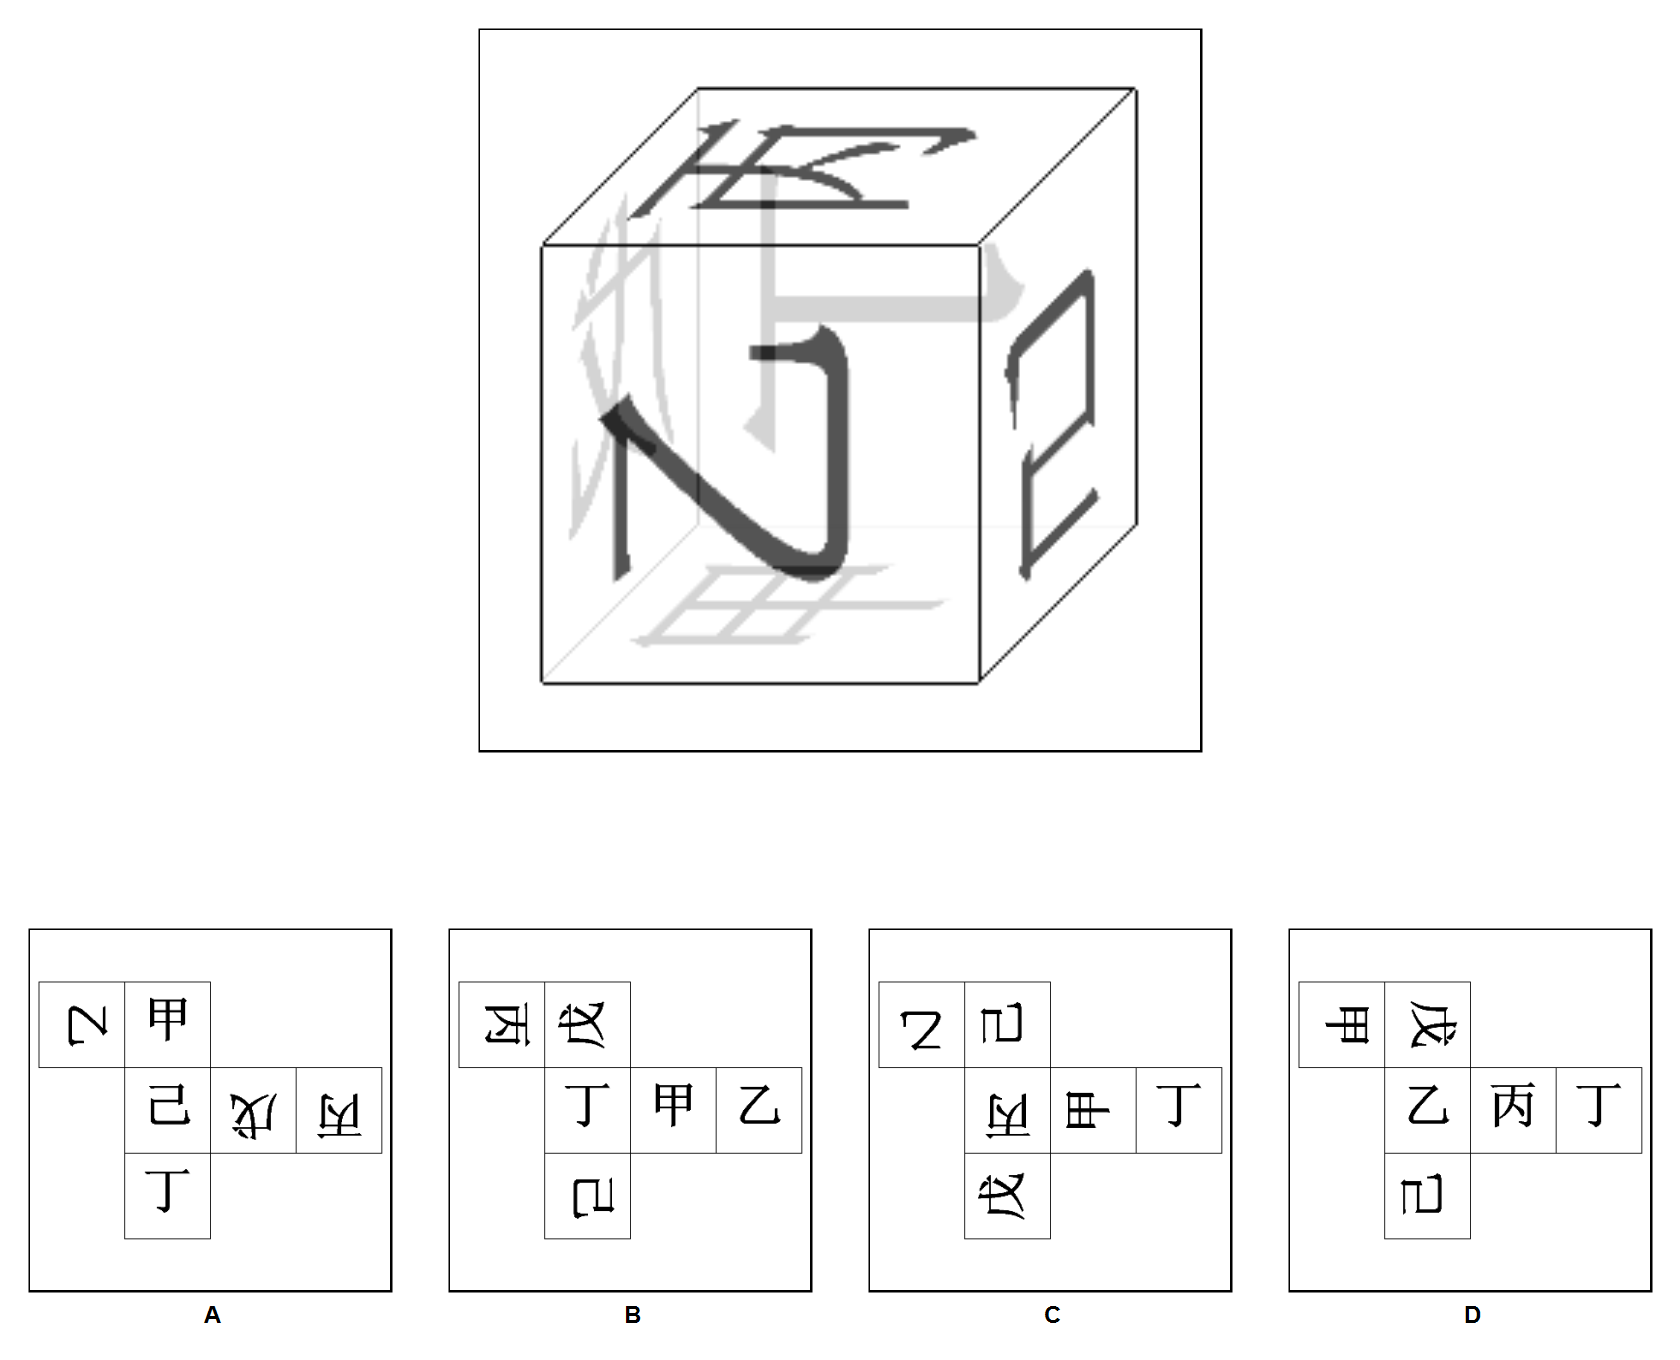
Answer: B